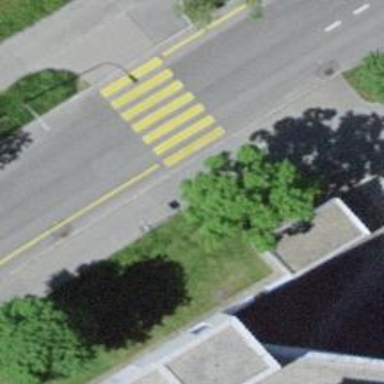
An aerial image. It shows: Asphalt footway.